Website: bh-photo
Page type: receipt
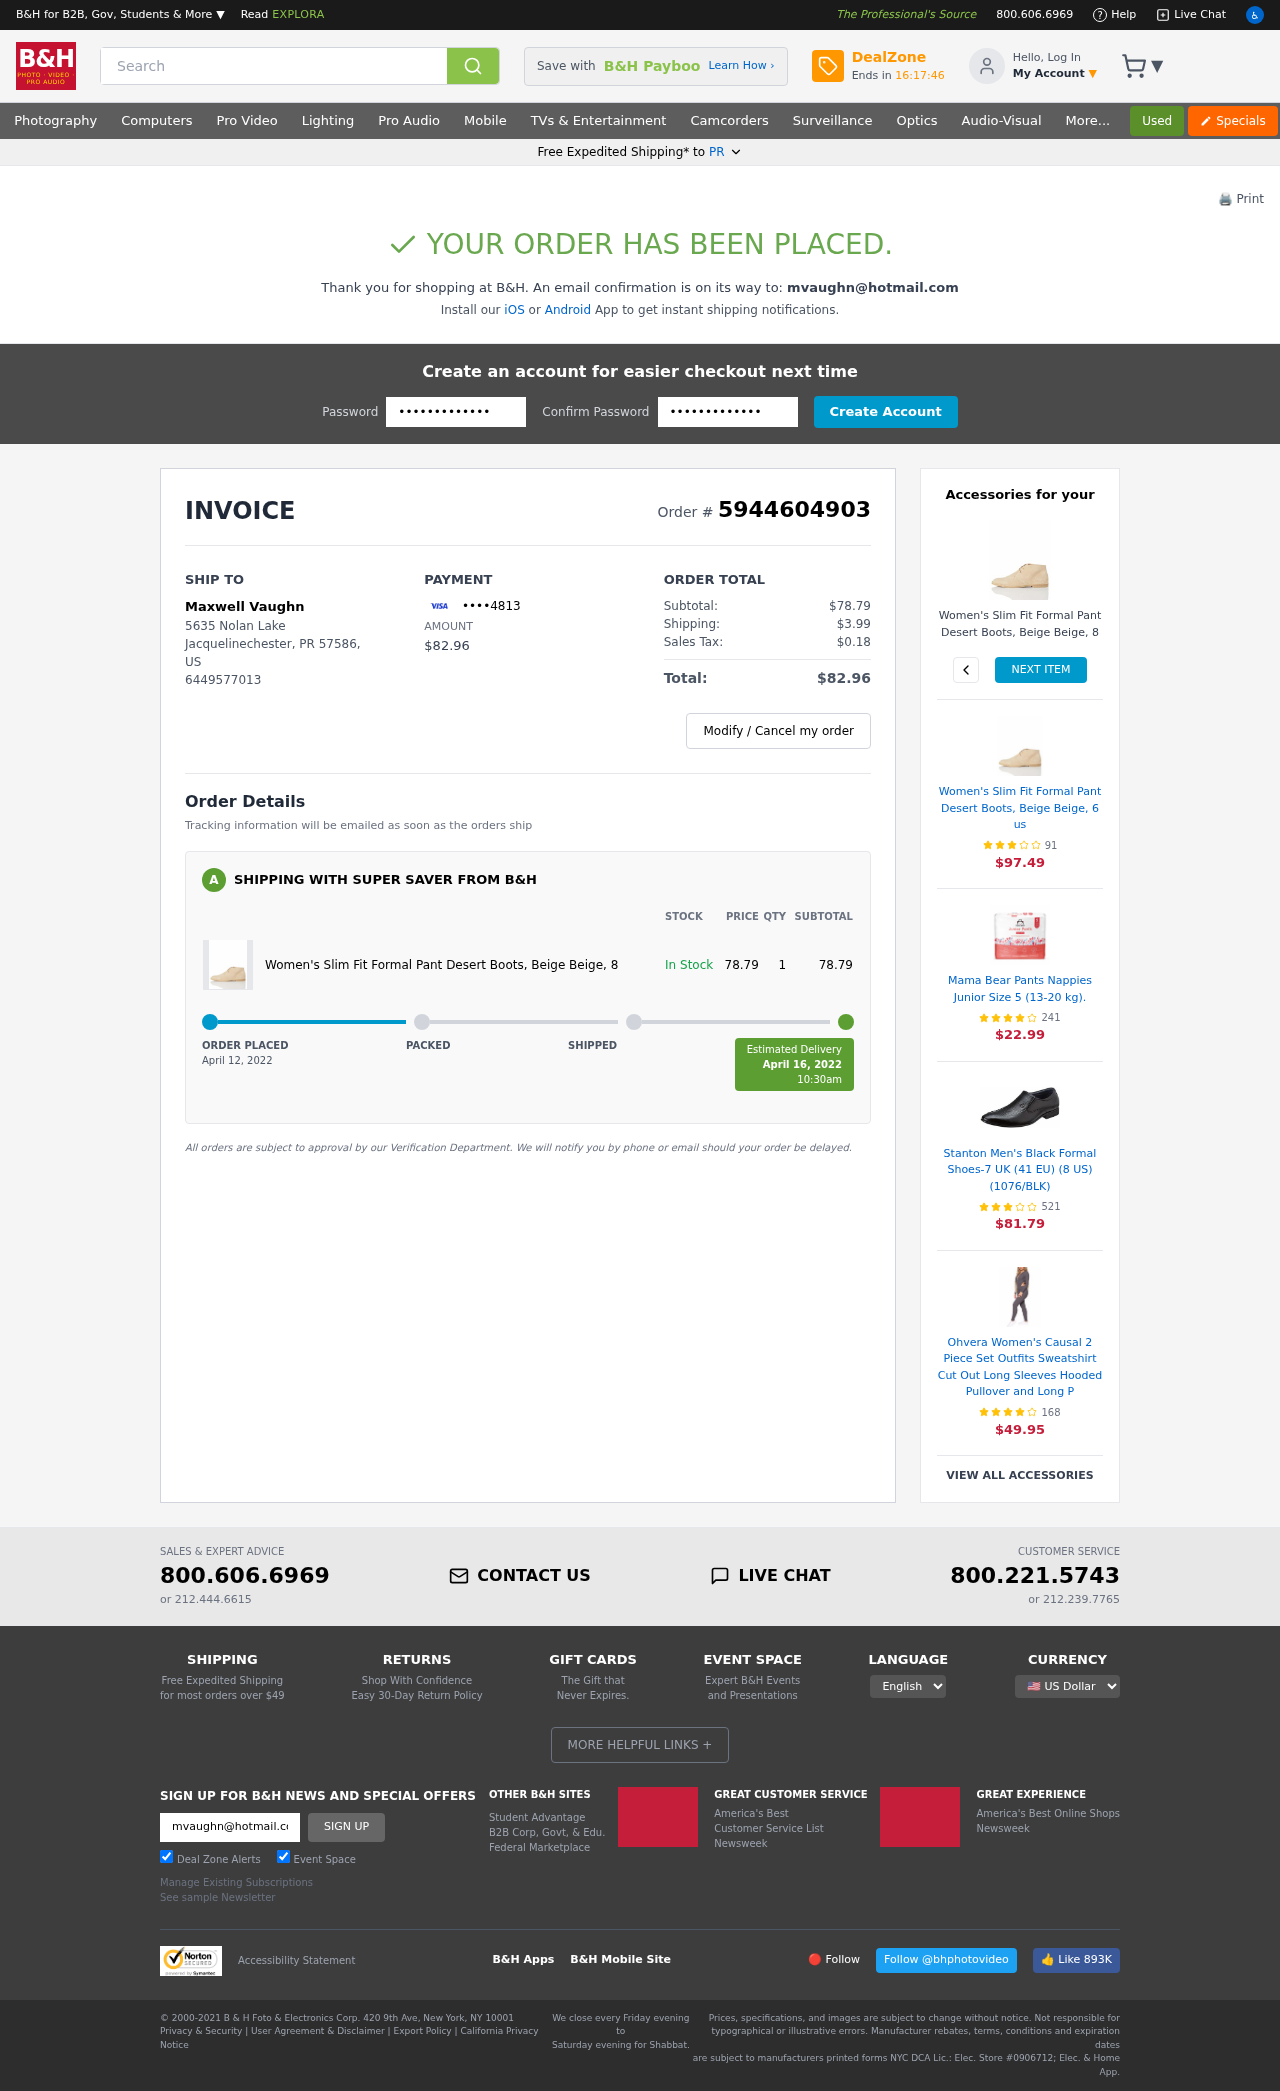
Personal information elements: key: PII_CARD_LAST4
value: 4813
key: PII_CITY
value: Jacquelinechester
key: PII_EMAIL
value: mvaughn@hotmail.com
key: PII_FULLNAME
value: Maxwell Vaughn
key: PII_PHONE
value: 6449577013
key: PII_POSTCODE
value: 57586
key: PII_STATE
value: PR
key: PII_STATE_ABBR
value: PR
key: PII_STREET
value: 5635 Nolan Lake
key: PII_COUNTRY_CODE
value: US
Product elements: key: PRODUCT1_NAME
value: Women's Slim Fit Formal Pant Desert Boots, Beige Beige, 8
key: PRODUCT1_PRICE
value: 78.79
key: PRODUCT1_QUANTITY
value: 1
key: PRODUCT1_NAME2
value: Women's Slim Fit Formal Pant Desert Boots, Beige Beige, 8
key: PRODUCT2_NAME
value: Women's Slim Fit Formal Pant Desert Boots, Beige Beige, 6 us
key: PRODUCT2_NUM_RATINGS
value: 91
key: PRODUCT2_PRICE
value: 97.49
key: PRODUCT3_NAME
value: Mama Bear Pants Nappies Junior Size 5 (13-20 kg).
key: PRODUCT3_NUM_RATINGS
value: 241
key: PRODUCT3_PRICE
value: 22.99
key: PRODUCT4_NAME
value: Stanton Men's Black Formal Shoes-7 UK (41 EU) (8 US) (1076/BLK)
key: PRODUCT4_NUM_RATINGS
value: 521
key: PRODUCT4_PRICE
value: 81.79
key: PRODUCT5_NAME
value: Ohvera Women's Causal 2 Piece Set Outfits Sweatshirt Cut Out Long Sleeves Hooded Pullover and Long P
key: PRODUCT5_NUM_RATINGS
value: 168
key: PRODUCT5_PRICE
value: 49.95
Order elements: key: ORDER_ID
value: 5944604903
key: ORDER_TOTAL
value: $82.96
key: ORDER_SUBTOTAL
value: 78.79
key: ORDER_SUBTOTAL
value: $78.79
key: ORDER_SHIPPING_COST
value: $3.99
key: ORDER_TAX
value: $0.18
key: ORDER_DATE
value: April 12, 2022
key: ORDER_DELIVERY_DATE
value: April 16, 2022
Search elements: key: HEADER_SEARCH
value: Search